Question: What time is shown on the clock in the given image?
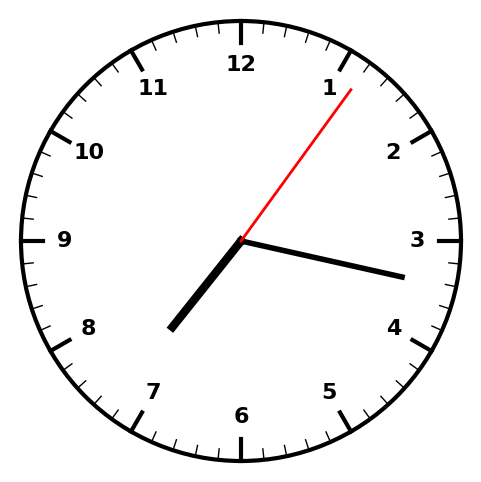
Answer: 07:17:06